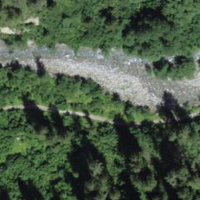
EUNIS habitat code: 45
Species observed at this site:
Caltha palustris
Araschnia levana
Rubus saxatilis
Angelica sylvestris
Phyllopertha horticola